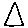
Label: triangle